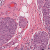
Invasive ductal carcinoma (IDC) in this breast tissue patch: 0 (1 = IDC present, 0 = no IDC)